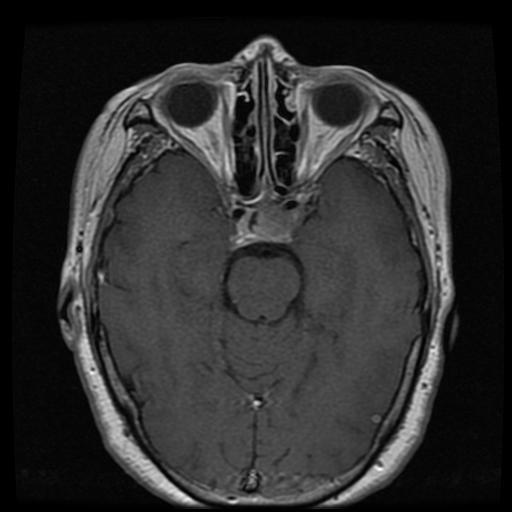
Label: pituitary